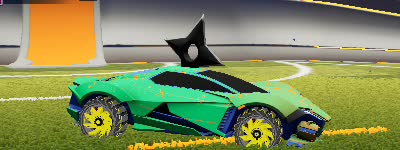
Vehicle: werewolf